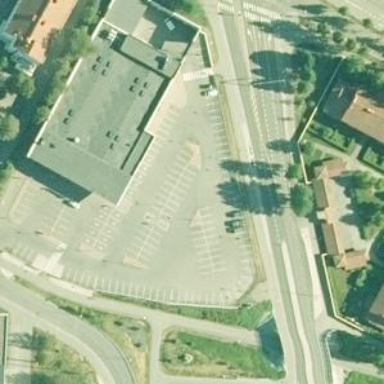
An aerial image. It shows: Supermarket located in building.